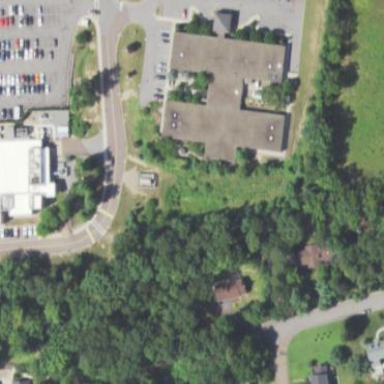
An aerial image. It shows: Hospital building.